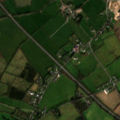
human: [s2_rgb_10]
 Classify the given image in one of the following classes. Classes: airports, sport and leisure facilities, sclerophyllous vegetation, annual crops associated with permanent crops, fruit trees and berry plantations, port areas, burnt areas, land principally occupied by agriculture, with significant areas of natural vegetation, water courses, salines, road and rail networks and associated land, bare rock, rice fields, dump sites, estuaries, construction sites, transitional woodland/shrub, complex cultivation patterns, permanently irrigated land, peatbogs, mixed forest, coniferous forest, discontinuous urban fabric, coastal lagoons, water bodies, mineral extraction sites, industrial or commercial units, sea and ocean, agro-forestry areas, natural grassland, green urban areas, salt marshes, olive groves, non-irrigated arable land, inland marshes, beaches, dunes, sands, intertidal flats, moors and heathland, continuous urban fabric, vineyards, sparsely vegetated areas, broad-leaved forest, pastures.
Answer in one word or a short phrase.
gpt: discontinuous urban fabric, sport and leisure facilities, non-irrigated arable land, pastures, broad-leaved forest